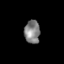
Tissue: lung
Cell type: Others
Senescence score: 0.2161
Nuclear area (px): 356
Mean DAPI intensity: 129.228